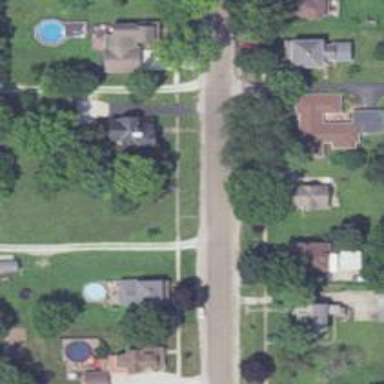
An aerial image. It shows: Alley classified as service road.